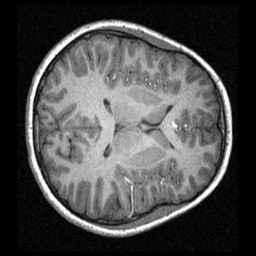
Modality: T1w
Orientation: axial